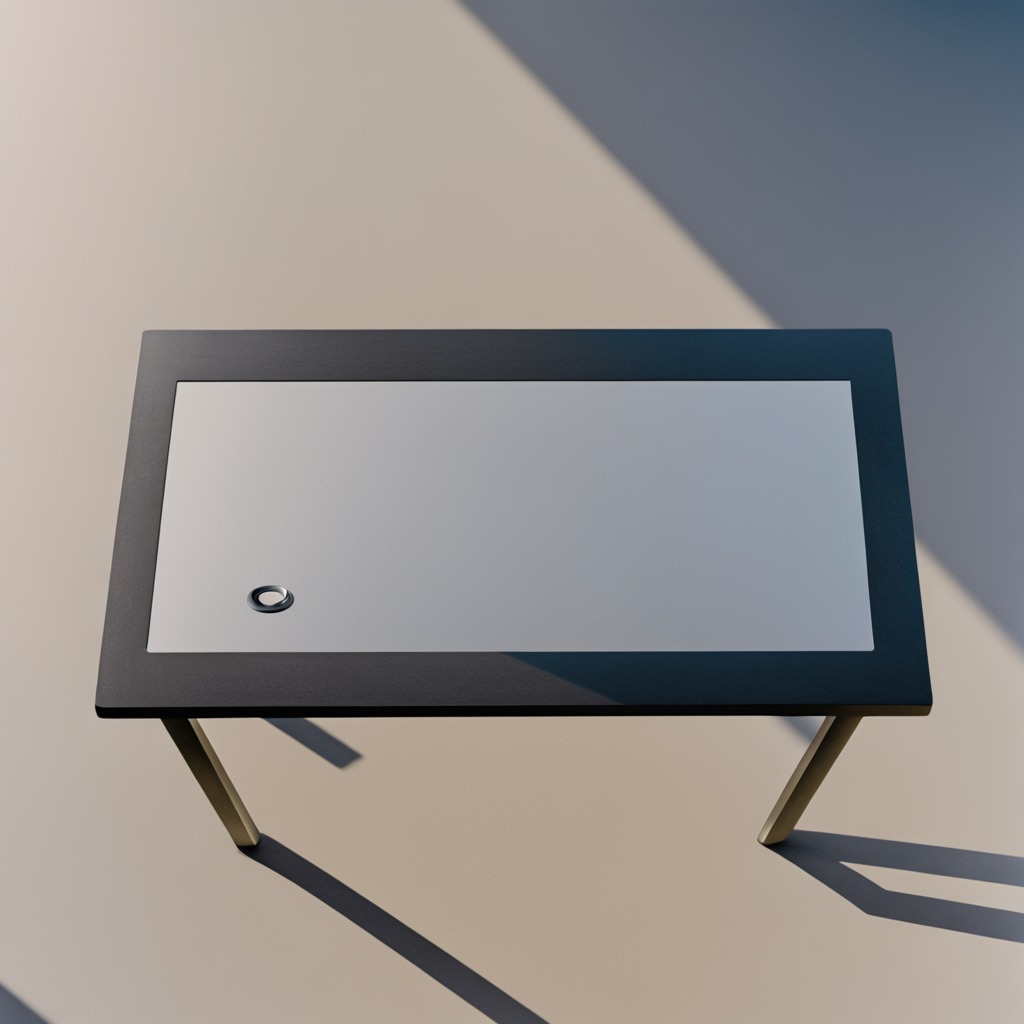
A flat metal washer lying on the table